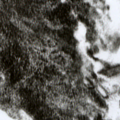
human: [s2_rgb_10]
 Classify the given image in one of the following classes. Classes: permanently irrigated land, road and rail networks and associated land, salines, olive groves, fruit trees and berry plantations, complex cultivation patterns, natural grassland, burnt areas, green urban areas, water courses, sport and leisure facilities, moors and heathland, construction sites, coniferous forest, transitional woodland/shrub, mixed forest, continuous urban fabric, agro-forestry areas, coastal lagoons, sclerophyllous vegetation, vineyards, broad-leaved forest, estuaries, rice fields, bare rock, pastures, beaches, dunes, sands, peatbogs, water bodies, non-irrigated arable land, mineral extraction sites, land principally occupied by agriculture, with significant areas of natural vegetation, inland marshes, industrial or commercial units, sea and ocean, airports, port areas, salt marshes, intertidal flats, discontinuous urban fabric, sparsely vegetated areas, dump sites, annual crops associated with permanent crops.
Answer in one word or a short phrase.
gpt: coniferous forest, mixed forest, transitional woodland/shrub, peatbogs